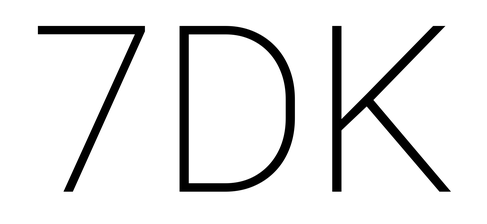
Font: Roboto_ExtraLight